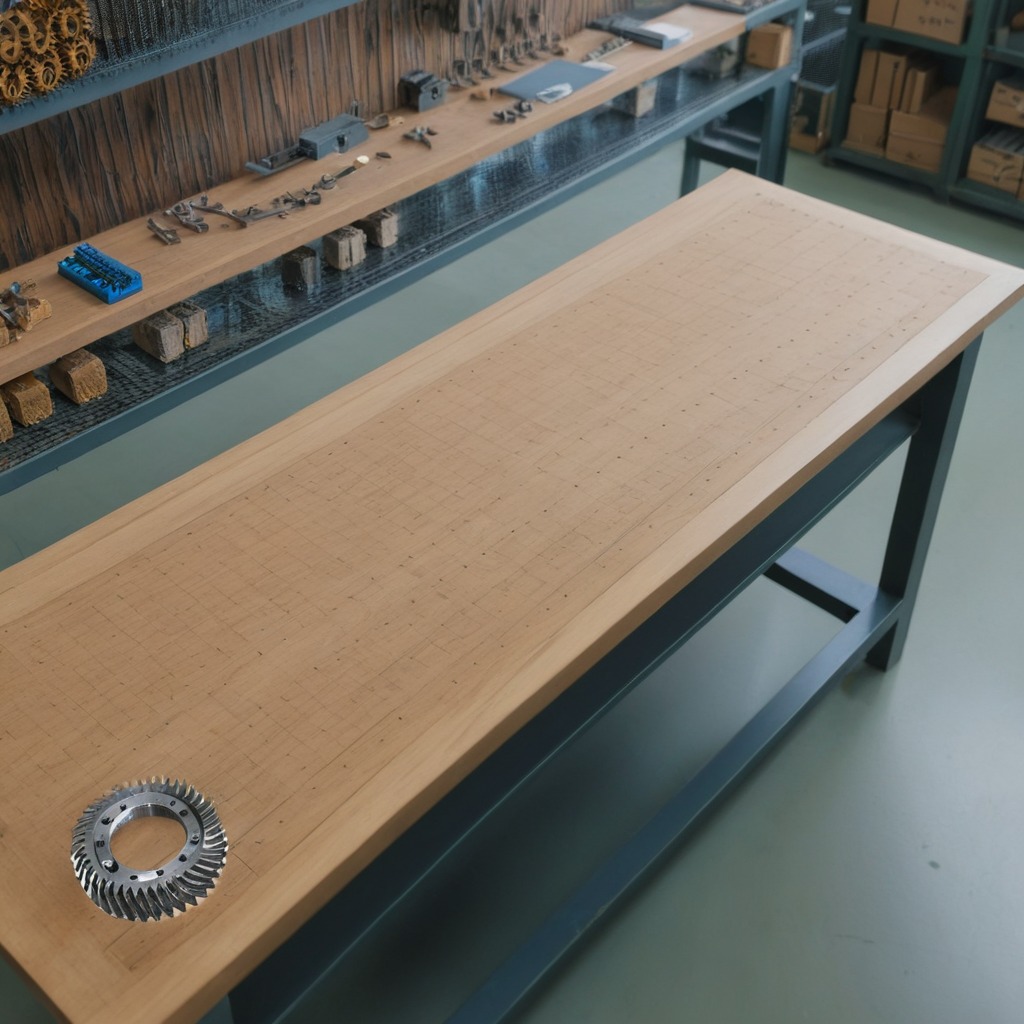
A steel gear with teeth is lying on the workbench.